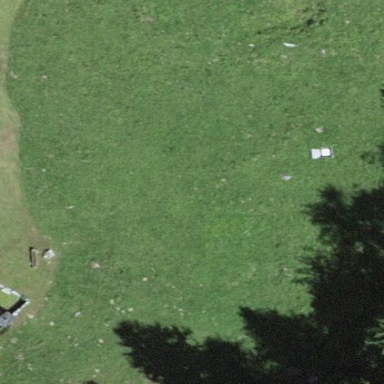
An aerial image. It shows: Beautiful meadow.